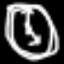
Label: clock